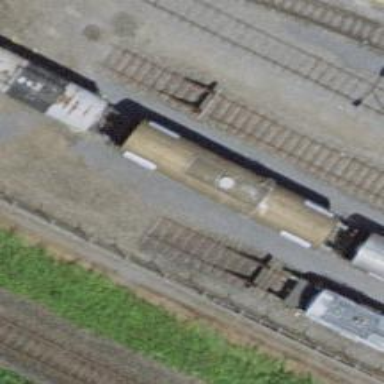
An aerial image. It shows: Railway buffer stop.